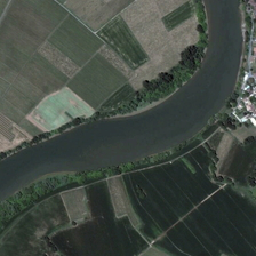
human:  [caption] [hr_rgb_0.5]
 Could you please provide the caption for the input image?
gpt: Residential areas near green farms

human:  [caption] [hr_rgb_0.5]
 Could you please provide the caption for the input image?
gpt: There's a residential area near Green Earth.

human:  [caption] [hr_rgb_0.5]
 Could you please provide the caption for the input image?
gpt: There is a residential area near the green farmland.

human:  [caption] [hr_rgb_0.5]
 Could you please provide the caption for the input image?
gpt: There is a residential area near the green surface.

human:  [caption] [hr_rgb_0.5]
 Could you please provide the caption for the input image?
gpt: There is a residential area near green farmland.